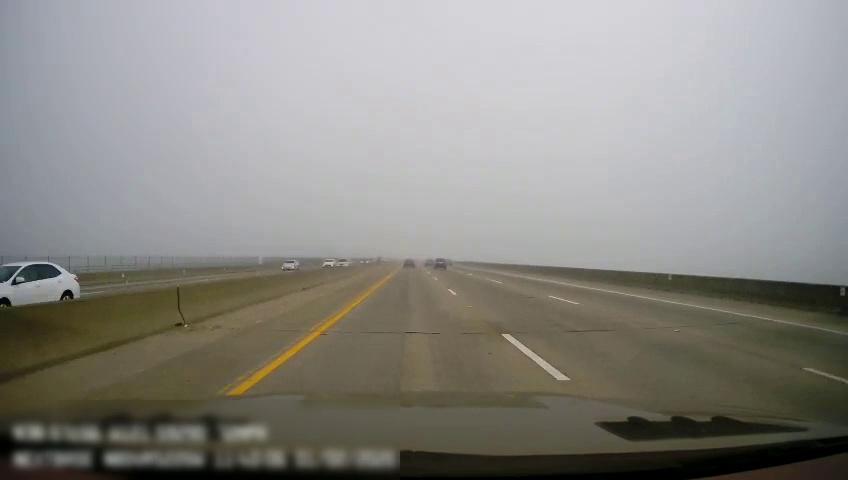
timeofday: Day
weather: Cloudy
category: Drivable Space
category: Drivable Space
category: Vehicles | Car
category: Vehicles | Car
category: Vehicles | Car
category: Vehicles | Car
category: Vehicles | Car
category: Vehicles | Car
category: Vehicles | Car
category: Vehicles | Car
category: Lanes | Current Lane
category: Lanes | Current Lane
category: Lanes | Alternate Lane
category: Lanes | Alternate Lane
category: Lanes | Alternate Lane
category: Lanes | Opposite Lane
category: Lanes | Opposite Lane